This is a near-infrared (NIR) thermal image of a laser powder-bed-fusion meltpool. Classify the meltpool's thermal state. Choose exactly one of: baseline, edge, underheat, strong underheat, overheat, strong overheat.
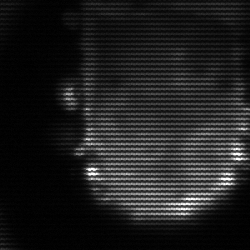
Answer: baseline